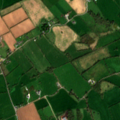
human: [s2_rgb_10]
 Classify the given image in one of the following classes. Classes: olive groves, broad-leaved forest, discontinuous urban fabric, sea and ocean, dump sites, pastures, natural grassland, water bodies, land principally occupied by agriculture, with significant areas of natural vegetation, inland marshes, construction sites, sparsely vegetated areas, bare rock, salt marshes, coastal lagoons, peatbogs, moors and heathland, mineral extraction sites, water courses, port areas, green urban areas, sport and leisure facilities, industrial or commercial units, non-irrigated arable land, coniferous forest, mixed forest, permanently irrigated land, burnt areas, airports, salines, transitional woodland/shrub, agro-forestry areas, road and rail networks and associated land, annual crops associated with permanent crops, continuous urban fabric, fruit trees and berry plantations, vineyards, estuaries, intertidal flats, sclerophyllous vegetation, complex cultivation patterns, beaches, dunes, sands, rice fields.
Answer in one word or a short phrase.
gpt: non-irrigated arable land, pastures